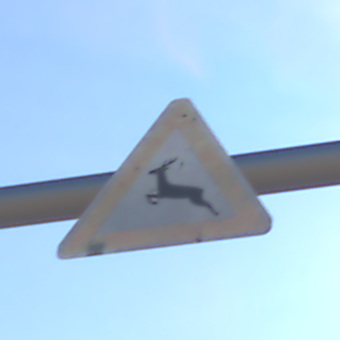
Verkehrszeichen: WildwechselRechts
Umgebung: Outdoor, Suburban
Tageszeit: MorningAfternoon
Wetter: PartlyCloudy
Licht: Natural
Jahreszeit: NotSpecified
Kontrast: HighContrast